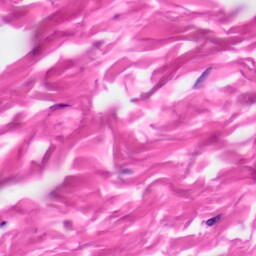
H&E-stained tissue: Skin